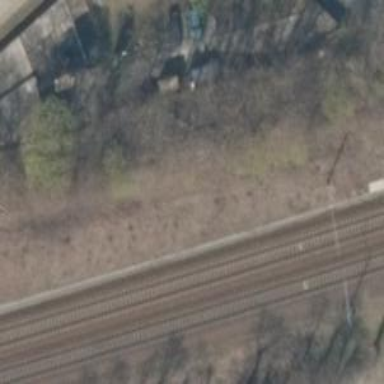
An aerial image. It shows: Abandoned railway.